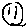
Label: smiley face